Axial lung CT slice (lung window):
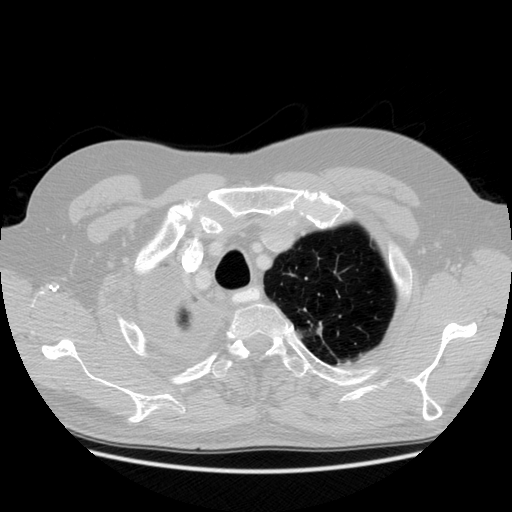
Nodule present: no